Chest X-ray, PA view. Patient: 51 years old, sex F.
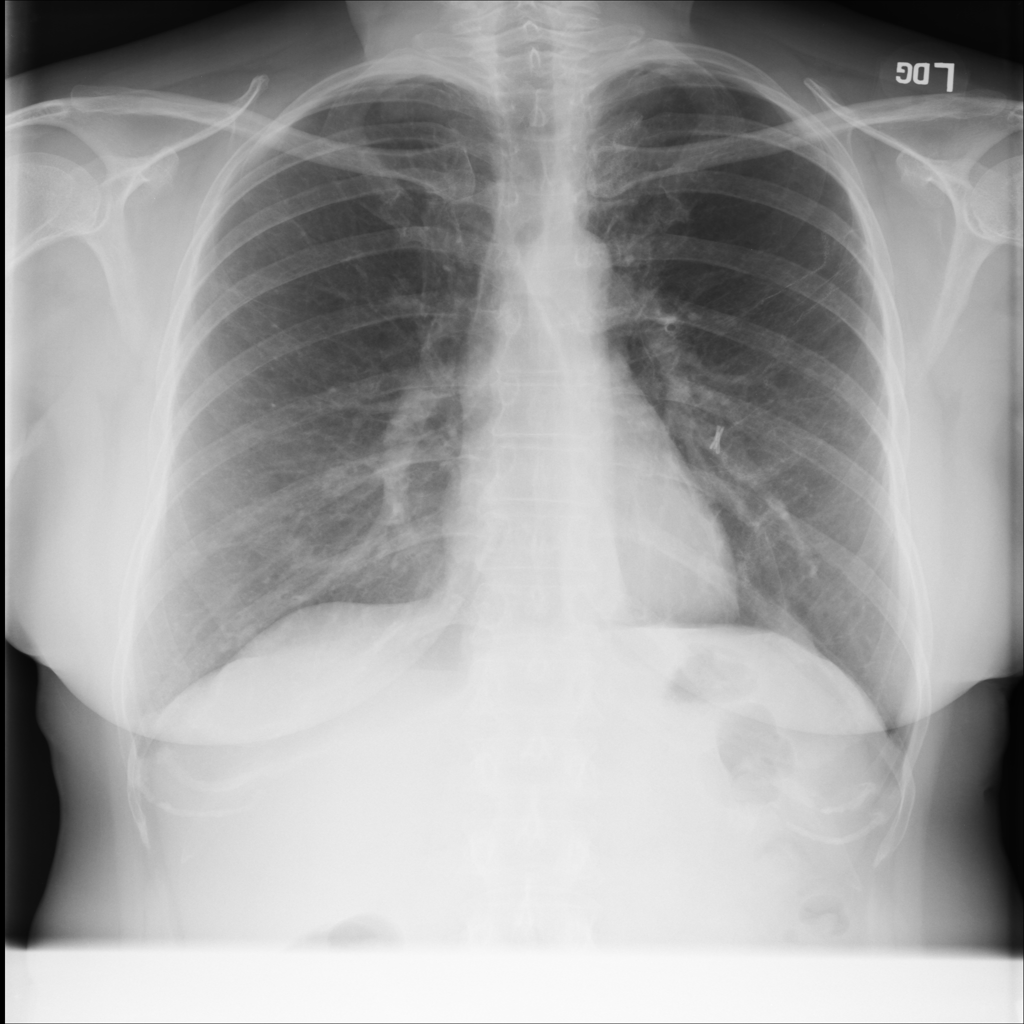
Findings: Pneumothorax